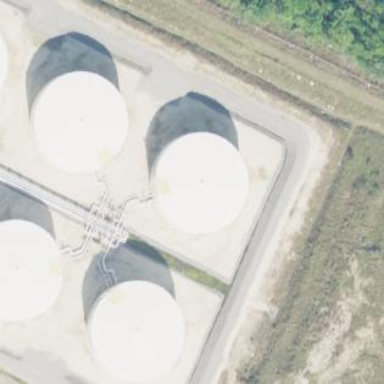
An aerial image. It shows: Storage tank which is man-made and housed in building.